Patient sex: M
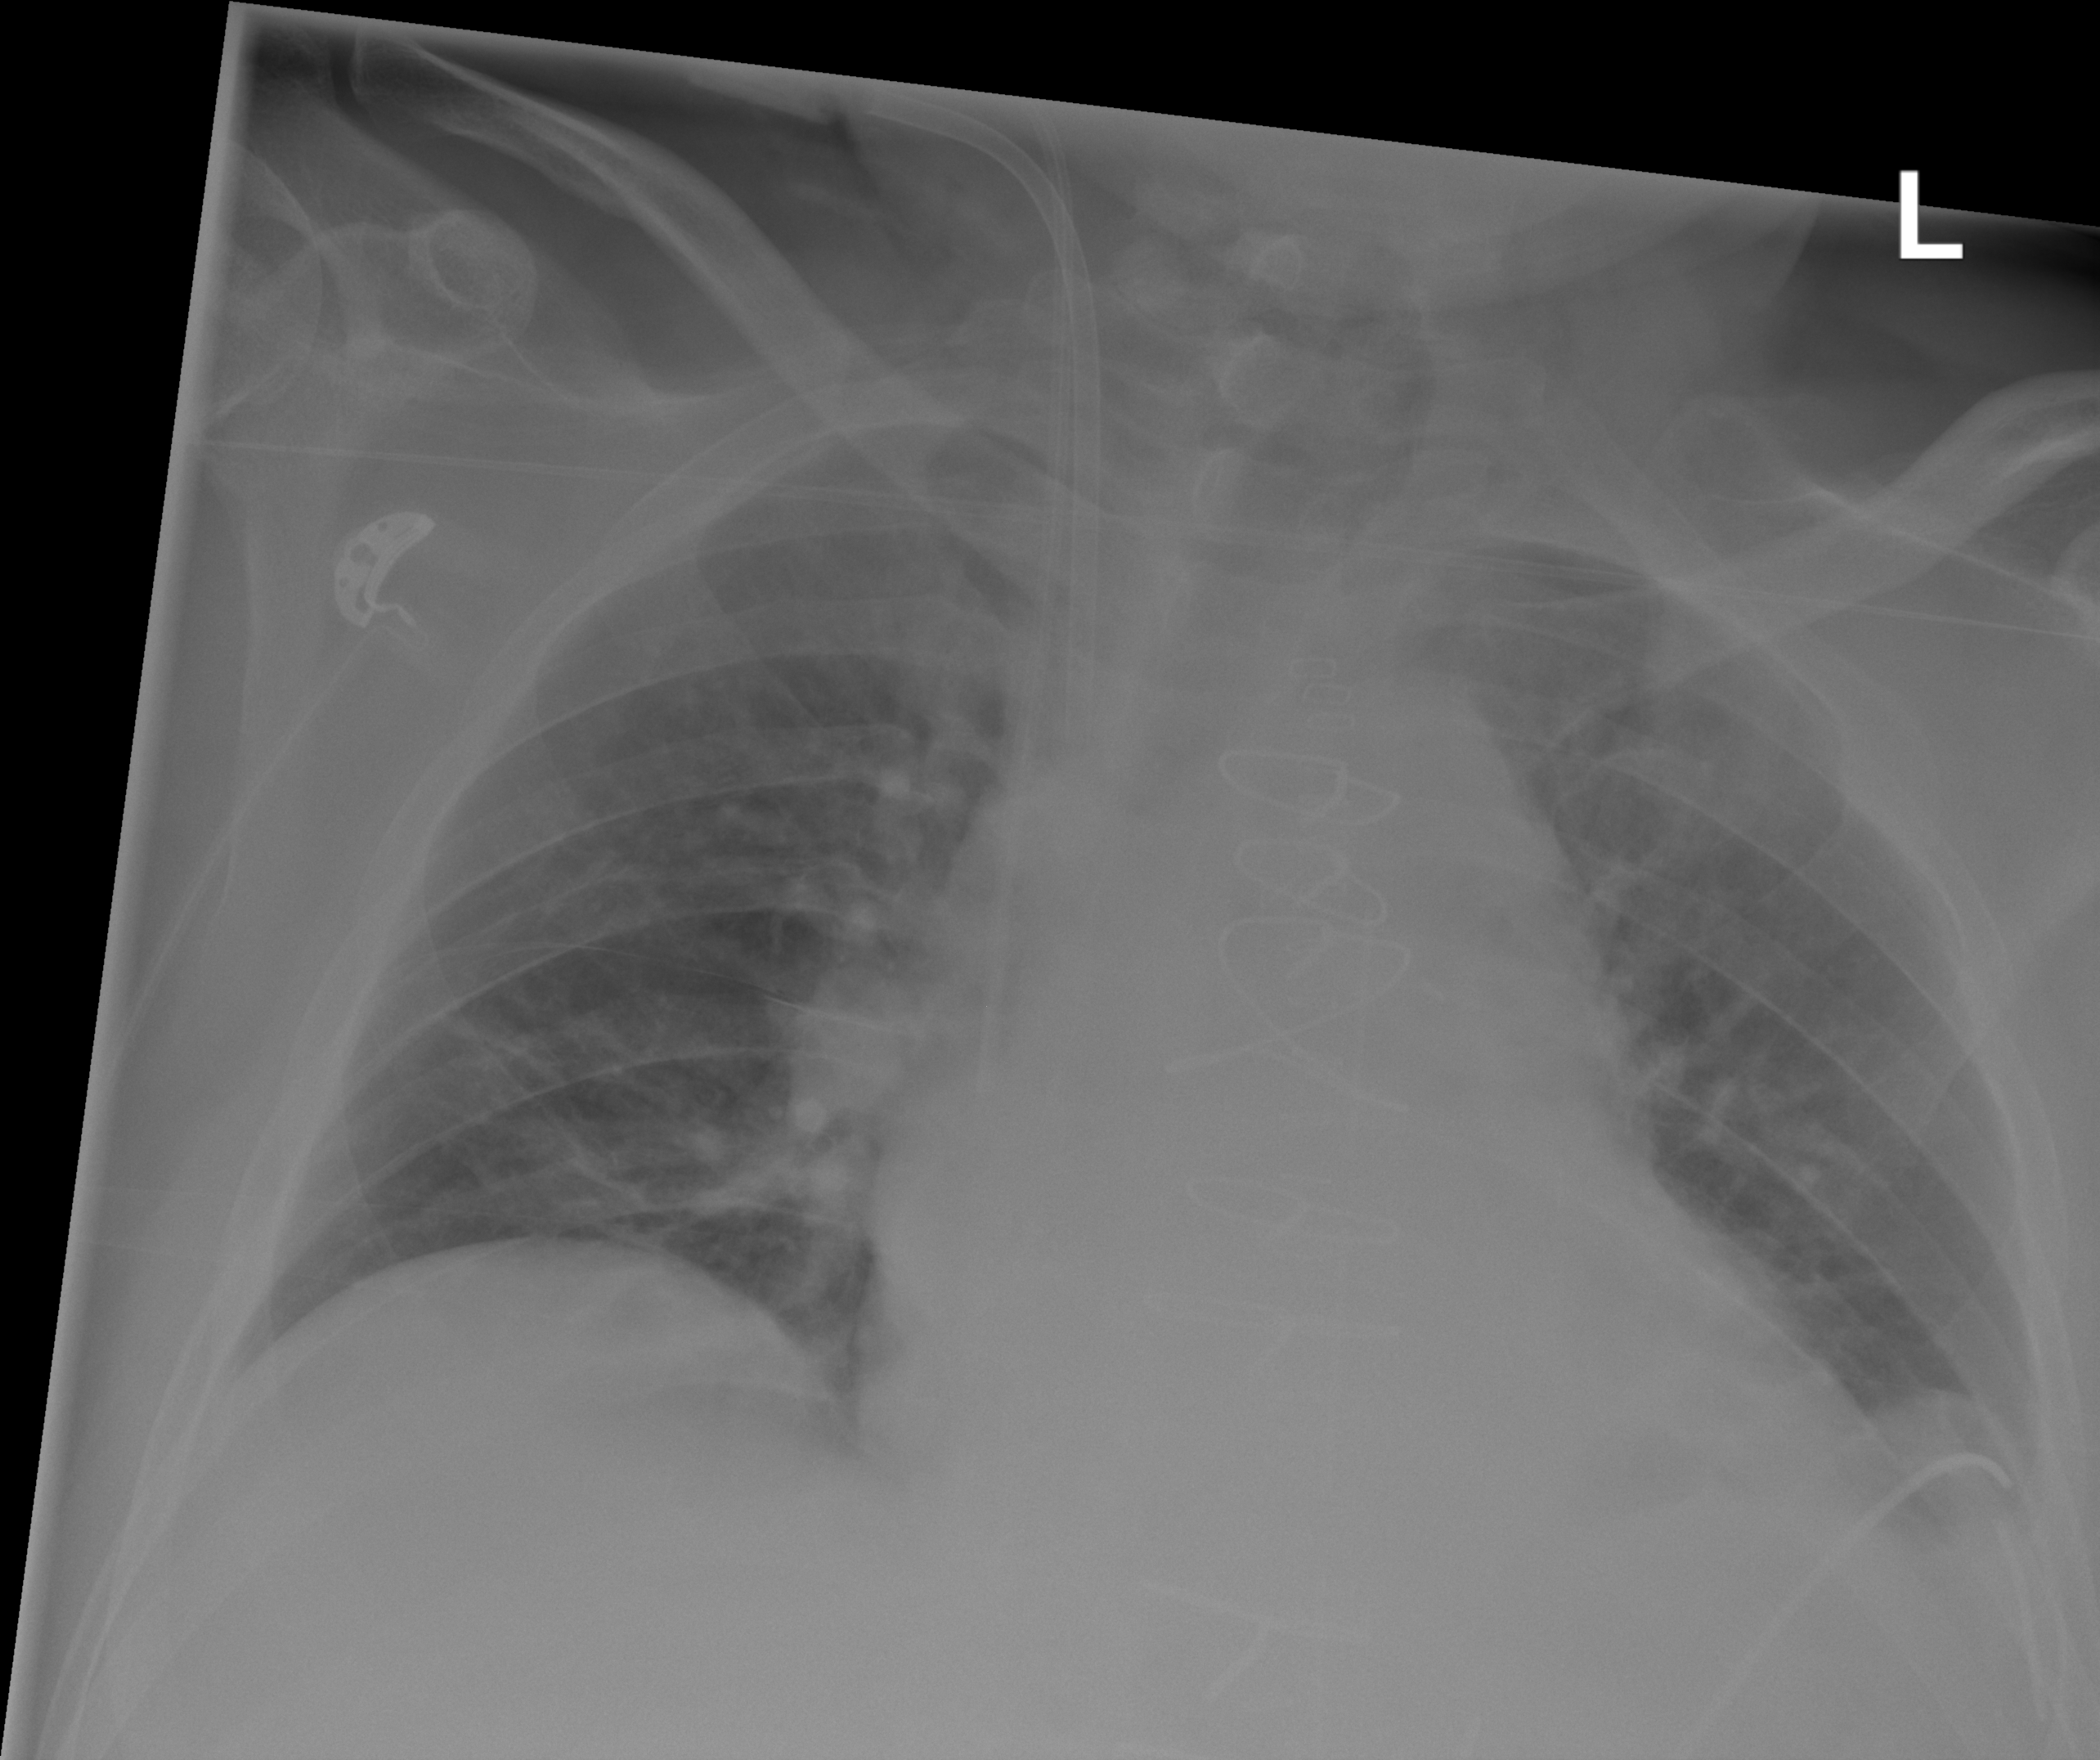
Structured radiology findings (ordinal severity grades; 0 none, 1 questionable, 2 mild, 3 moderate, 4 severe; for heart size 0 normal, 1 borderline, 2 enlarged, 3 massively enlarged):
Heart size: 2
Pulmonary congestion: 2
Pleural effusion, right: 0
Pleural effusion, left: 2
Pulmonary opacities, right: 0
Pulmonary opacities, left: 0
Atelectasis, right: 2
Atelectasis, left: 2